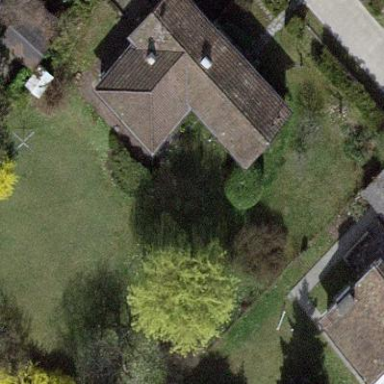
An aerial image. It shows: Garden surrounded by fence.